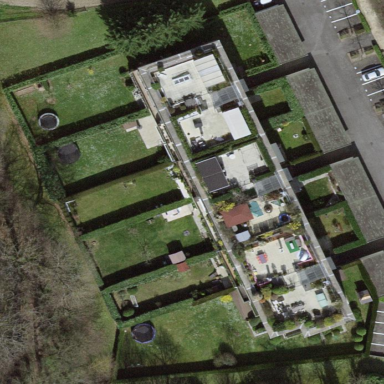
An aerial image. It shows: Garden surrounded by fence.